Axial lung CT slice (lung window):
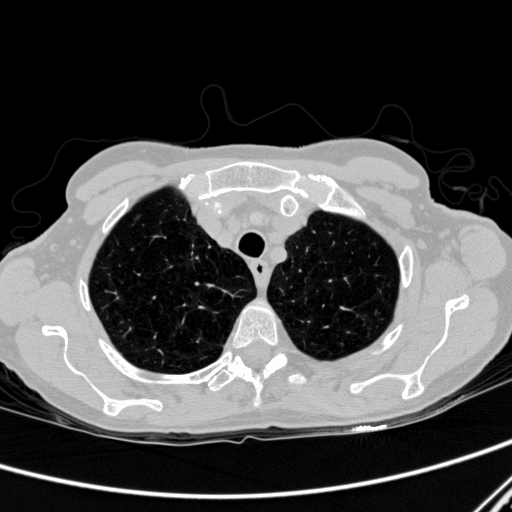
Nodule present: no